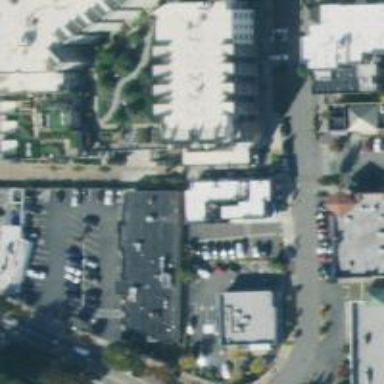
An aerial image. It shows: Parking space.